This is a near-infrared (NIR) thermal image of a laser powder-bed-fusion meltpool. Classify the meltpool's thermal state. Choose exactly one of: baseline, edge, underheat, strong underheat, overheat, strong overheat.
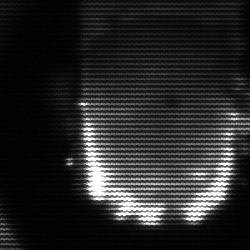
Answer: baseline